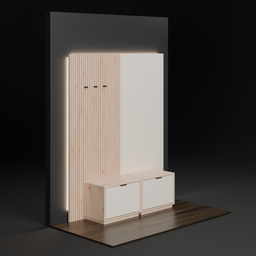
Label: furniture